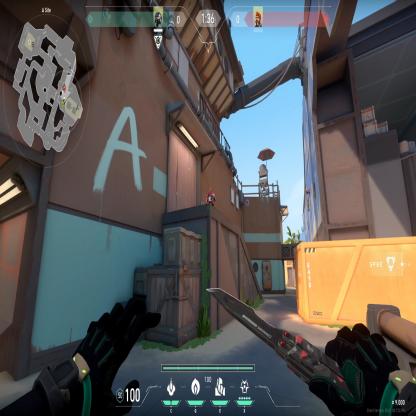
Label: enemy